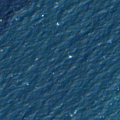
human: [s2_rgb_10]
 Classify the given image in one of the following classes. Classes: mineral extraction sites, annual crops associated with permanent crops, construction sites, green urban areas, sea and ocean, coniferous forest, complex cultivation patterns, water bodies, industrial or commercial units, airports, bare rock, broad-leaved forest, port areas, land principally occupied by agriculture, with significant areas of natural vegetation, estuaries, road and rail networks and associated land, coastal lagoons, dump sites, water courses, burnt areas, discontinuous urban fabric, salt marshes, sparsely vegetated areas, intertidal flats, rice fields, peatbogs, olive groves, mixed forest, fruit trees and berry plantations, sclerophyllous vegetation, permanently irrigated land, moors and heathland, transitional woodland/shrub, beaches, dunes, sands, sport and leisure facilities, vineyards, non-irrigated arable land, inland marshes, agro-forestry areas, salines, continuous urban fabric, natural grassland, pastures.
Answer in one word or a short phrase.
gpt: sea and ocean